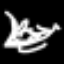
Label: airplane